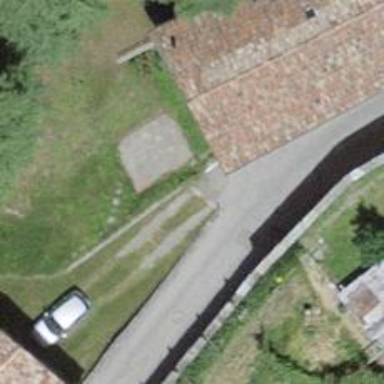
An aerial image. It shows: Retaining wall.